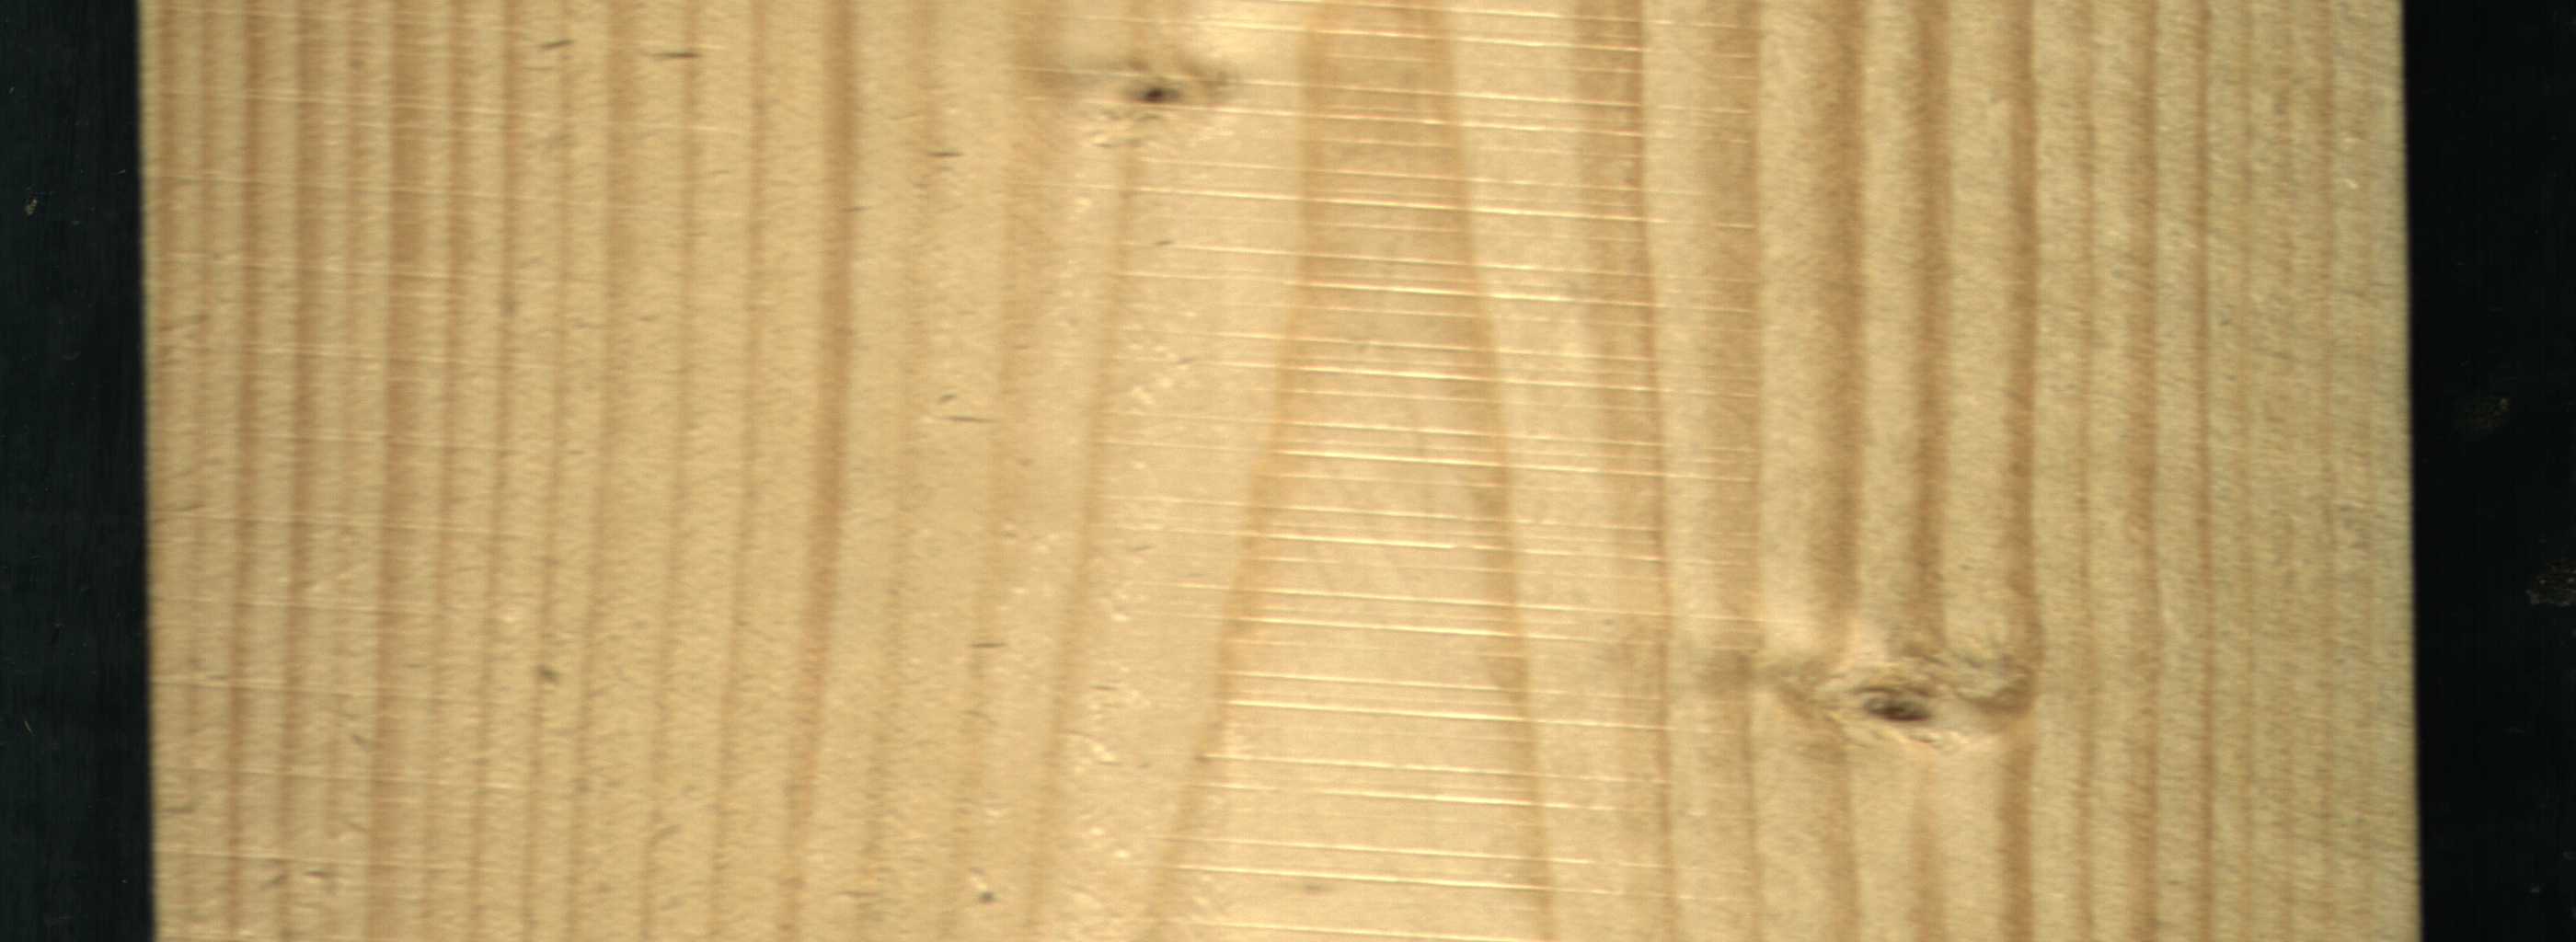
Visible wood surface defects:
Live_Knot
Live_Knot